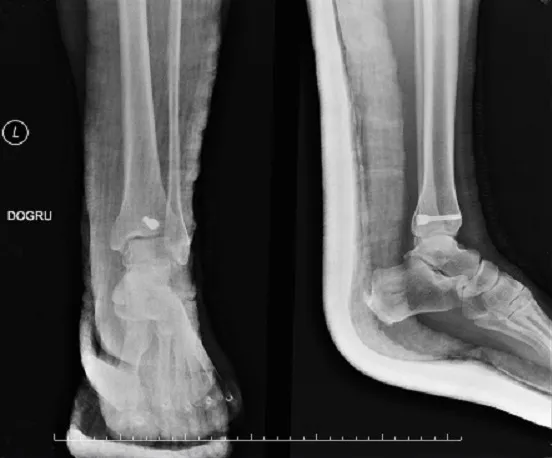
Closed reduction and One compression screw was fasted at posteroanterior orientation and the fracture was fixed. Anteroposterior (a) and lateral X-ray of the ankle.
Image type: radiology (x_ray)